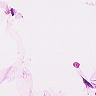
Metastatic tissue present: no